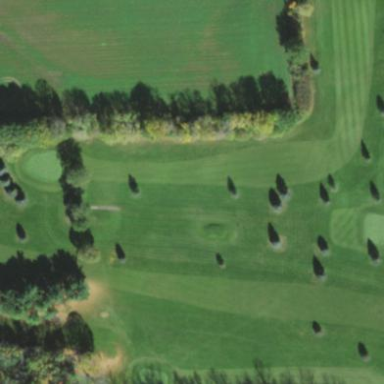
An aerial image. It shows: Golf fairway surrounded by grass.